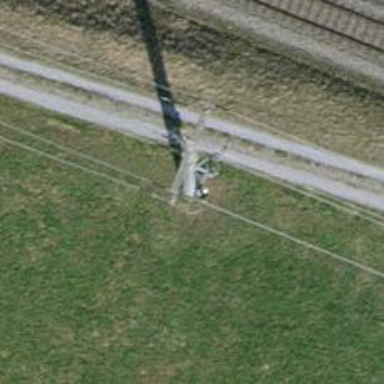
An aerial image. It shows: Power line in the image.